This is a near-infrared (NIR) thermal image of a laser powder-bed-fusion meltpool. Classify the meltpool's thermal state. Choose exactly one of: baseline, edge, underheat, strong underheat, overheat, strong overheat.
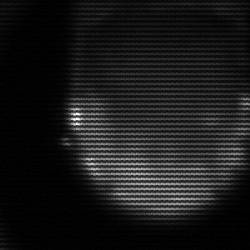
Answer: edge